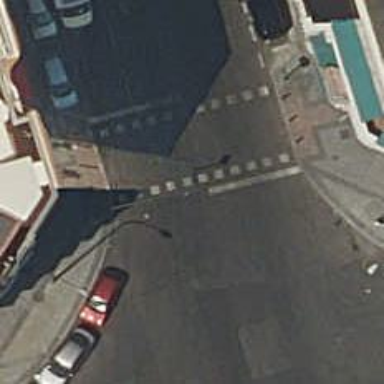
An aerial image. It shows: Road crossing with traffic signals.